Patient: sex M, age 61
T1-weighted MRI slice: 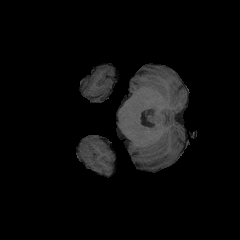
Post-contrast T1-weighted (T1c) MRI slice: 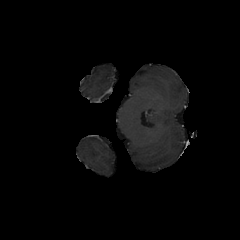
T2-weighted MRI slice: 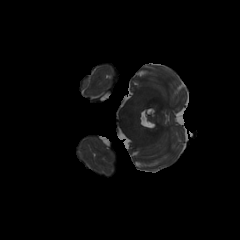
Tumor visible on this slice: no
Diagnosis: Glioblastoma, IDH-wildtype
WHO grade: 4